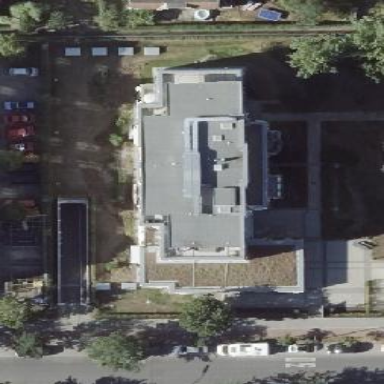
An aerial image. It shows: Apartment building with flat roof.